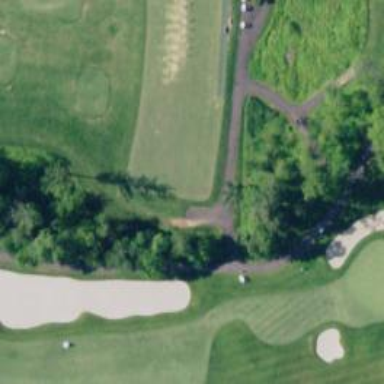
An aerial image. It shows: Footway that serves as golf path.